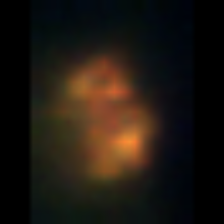
Taxon: Unknown_detritus
Group: Unknown